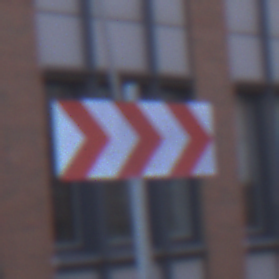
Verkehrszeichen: RichtungstafelnInKurvenGrossLinks
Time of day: SunriseSunset
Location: Outdoor (Urban)
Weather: Clear
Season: NotSpecified
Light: Natural